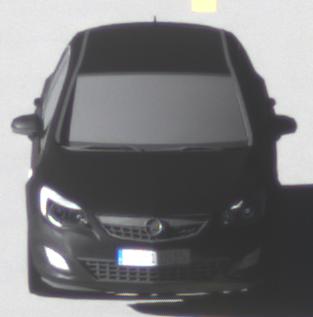
Make: Opel
Model: Astra 1.4 ecoFlex
Detailed model: Astra (J)
Model produced from: 2009/12
Model produced until: 2010/12
Doors: 5
Color: black
Road condition: dry road
Daytime: morning or afternoon
Contrast: high contrast